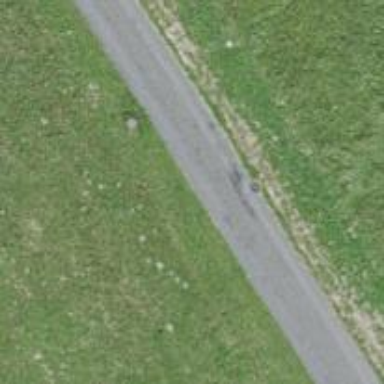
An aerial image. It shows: Unclassified road with asphalt surface.